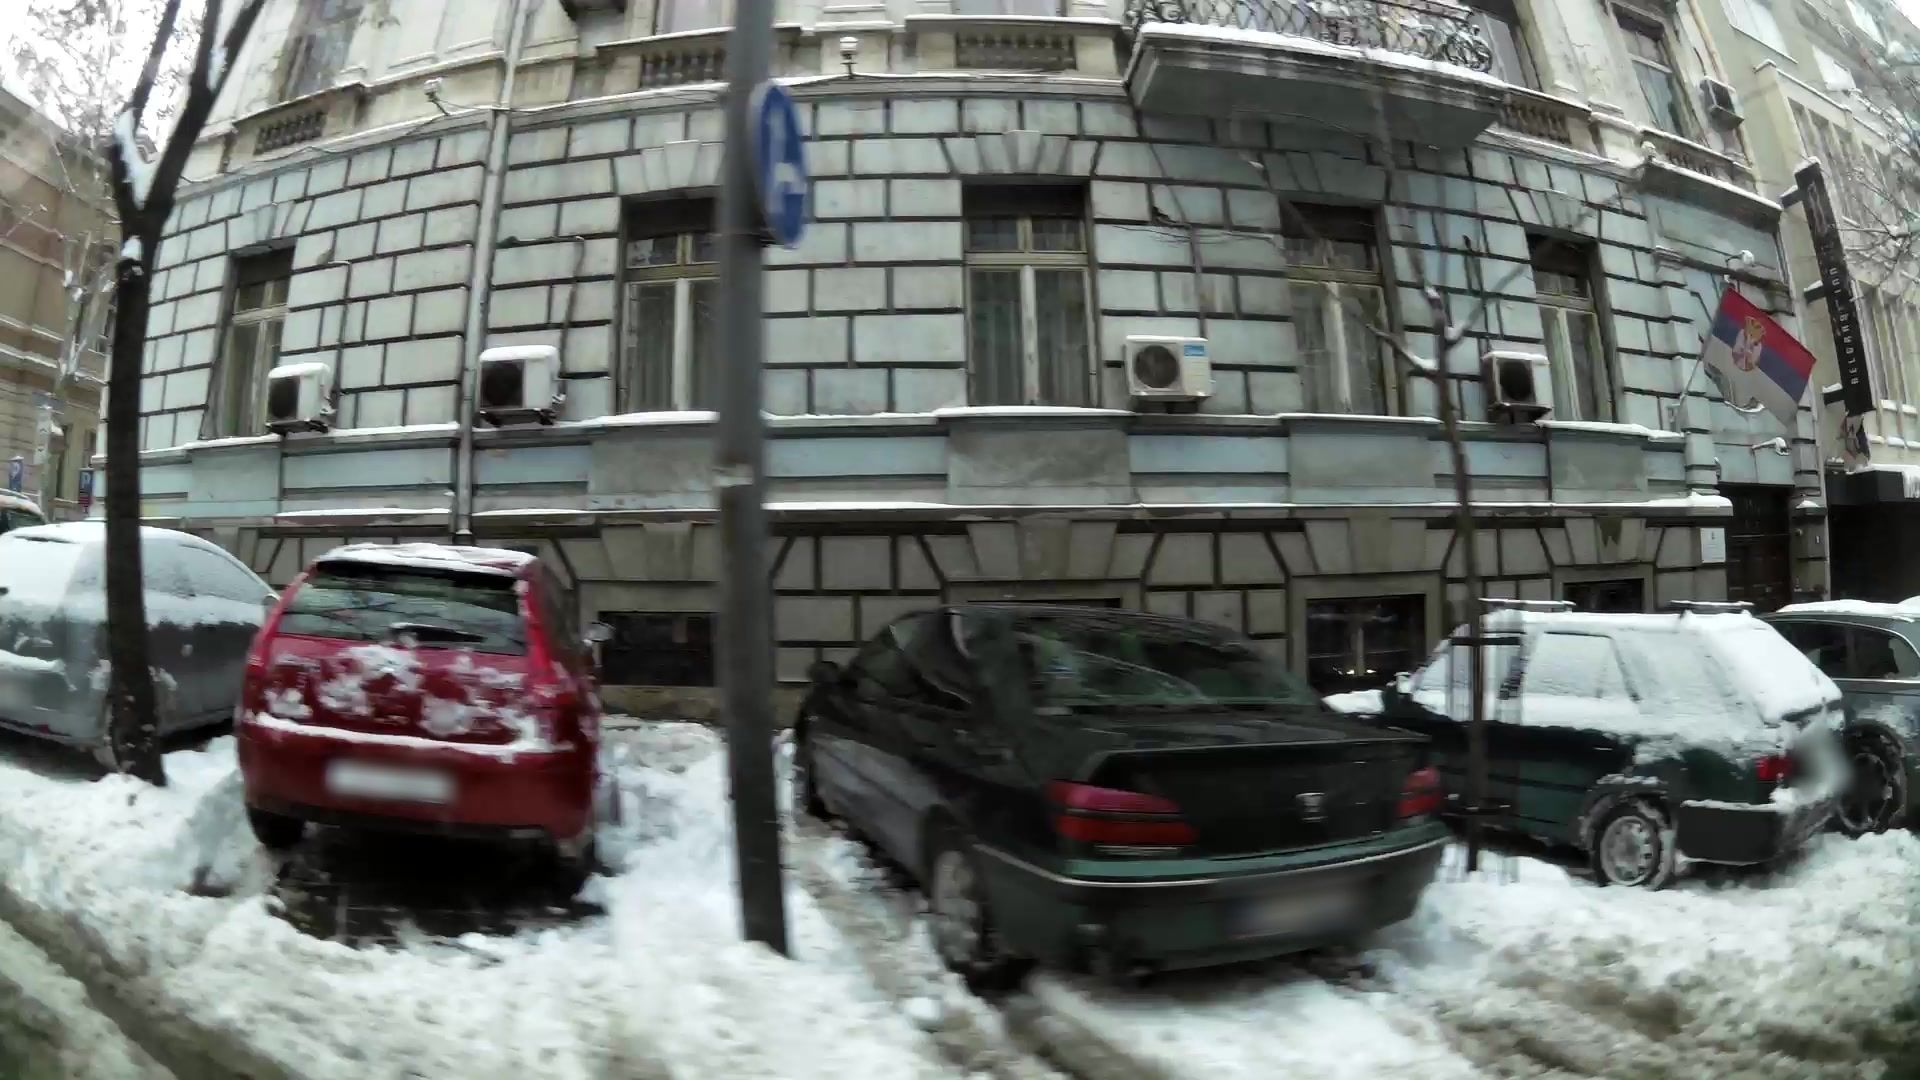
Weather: snowy
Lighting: day
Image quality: slightly poor
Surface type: driving surface
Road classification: secondary
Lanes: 2
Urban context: urban centre
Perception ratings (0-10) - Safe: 6.72, Lively: 4.97, Beautiful: 5.86, Boring: 4.66, Depressing: 7.41, Wealthy: 7.72